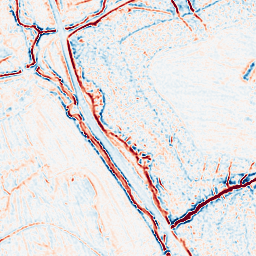
Category: multiscale
Decomposition family: log
Decomposition parameters: sigma: 1
Upsampling method: quartic
Upsampling parameters: scale: 8
Upsampling scale: 8